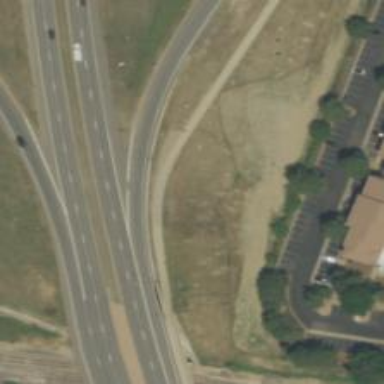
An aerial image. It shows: Trunk link highway.